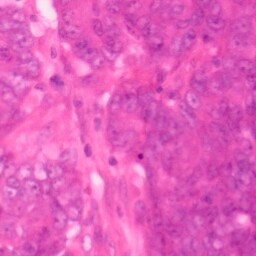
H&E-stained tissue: Colon